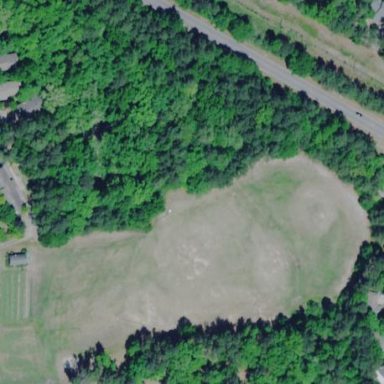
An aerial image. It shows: Grassy area used as driving range for golf.